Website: home-depot
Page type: payment
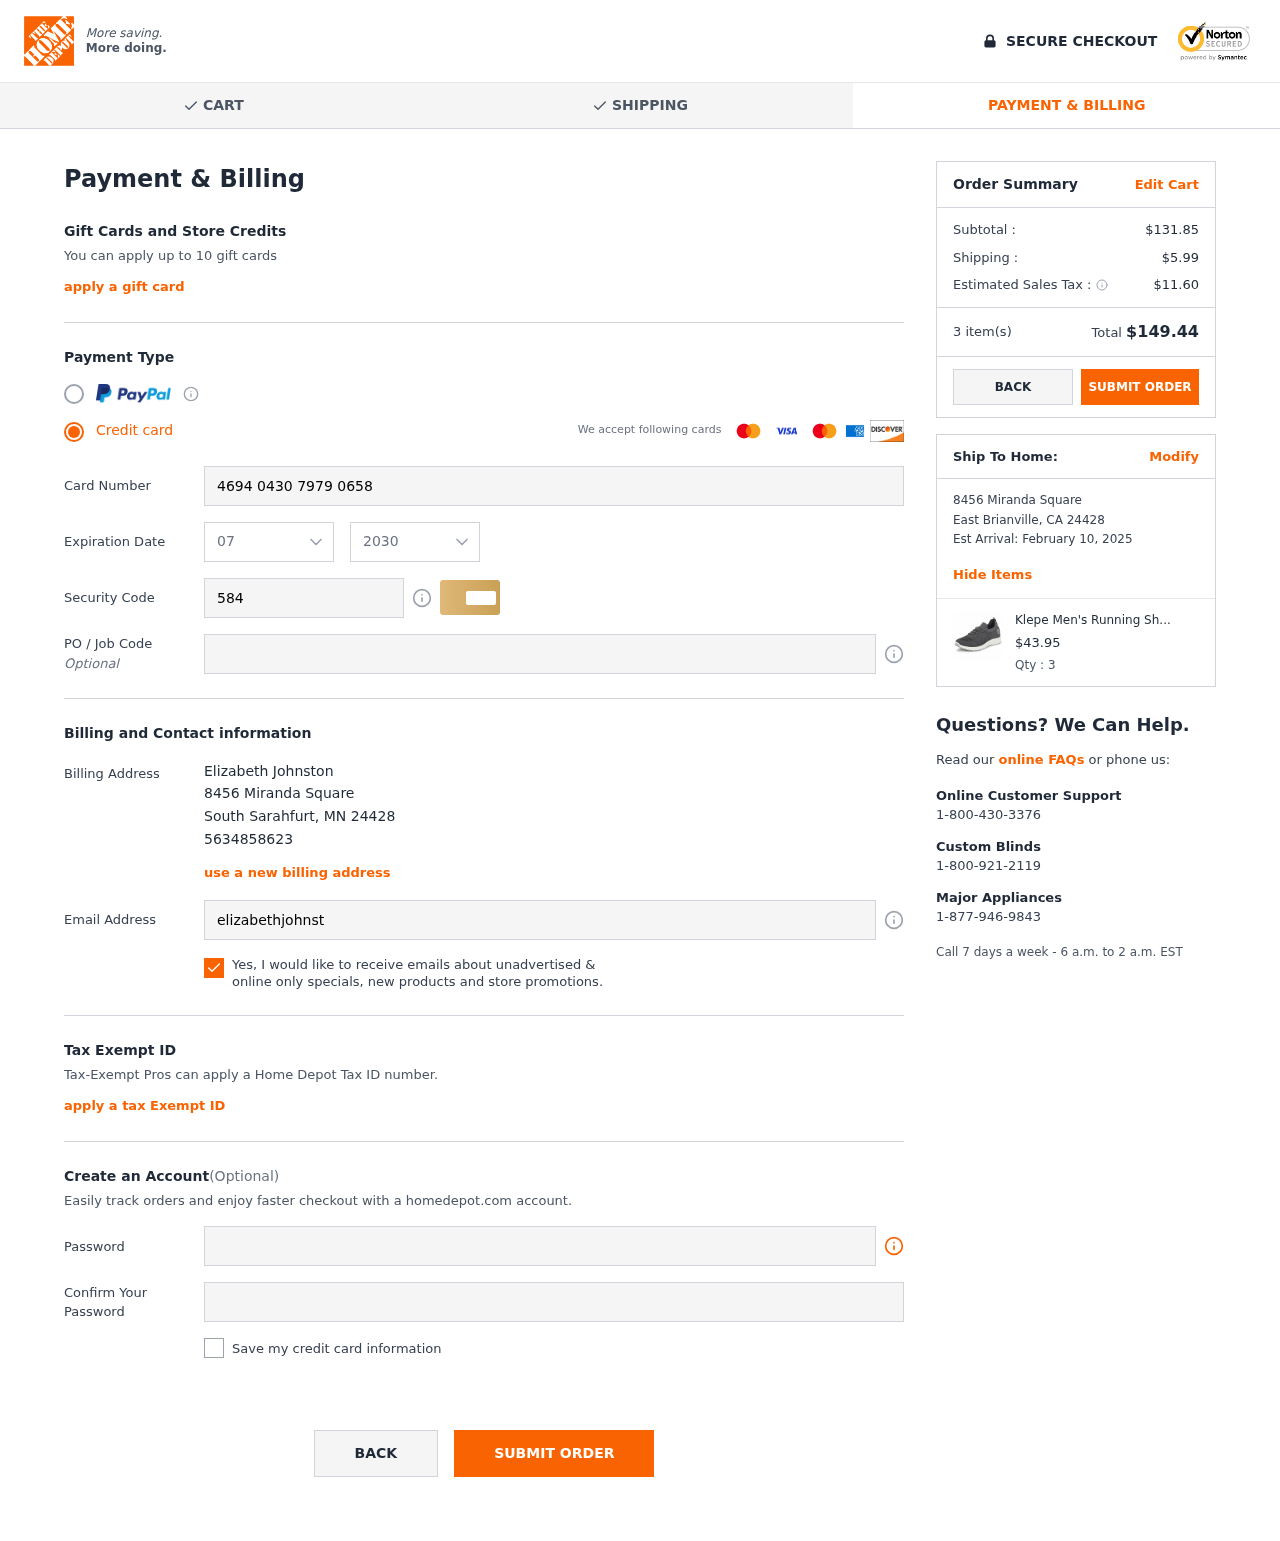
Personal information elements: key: PII_CARD_CVV
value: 584
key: PII_CARD_EXPIRY_MONTH
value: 07
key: PII_CARD_EXPIRY_YEAR
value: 30
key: PII_CARD_NUMBER
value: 4694 0430 7979 0658
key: PII_CITY
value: South Sarahfurt
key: PII_CITY2
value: East Brianville
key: PII_EMAIL
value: elizabethjohnston@yahoo.com
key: PII_FULLNAME
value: Elizabeth Johnston
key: PII_PHONE
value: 5634858623
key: PII_POSTCODE
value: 24428
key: PII_POSTCODE2
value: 24428
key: PII_STATE_ABBR
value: MN
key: PII_STATE_ABBR2
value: CA
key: PII_STREET
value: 8456 Miranda Square
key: PII_STREET2
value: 8456 Miranda Square
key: PII_POSTCODE_FULL
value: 24428
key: PII_POSTCODE_NUMERIC
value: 24428
Product elements: key: PRODUCT1_NAME
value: Klepe Men's Running Shoes
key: PRODUCT1_PRICE
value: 43.95
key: PRODUCT1_QUANTITY
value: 3
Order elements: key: ORDER_SUBTOTAL
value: $131.85
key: ORDER_SHIPPING_COST
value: $5.99
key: ORDER_TAX
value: $11.60
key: ORDER_NUM_ITEMS
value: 3 item(s)
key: ORDER_TOTAL
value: $149.44
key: ORDER_DELIVERY_DATE
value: February 10, 2025